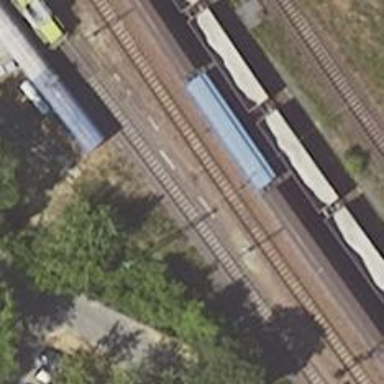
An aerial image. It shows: Railway signal.